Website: apple
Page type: customer-info-address
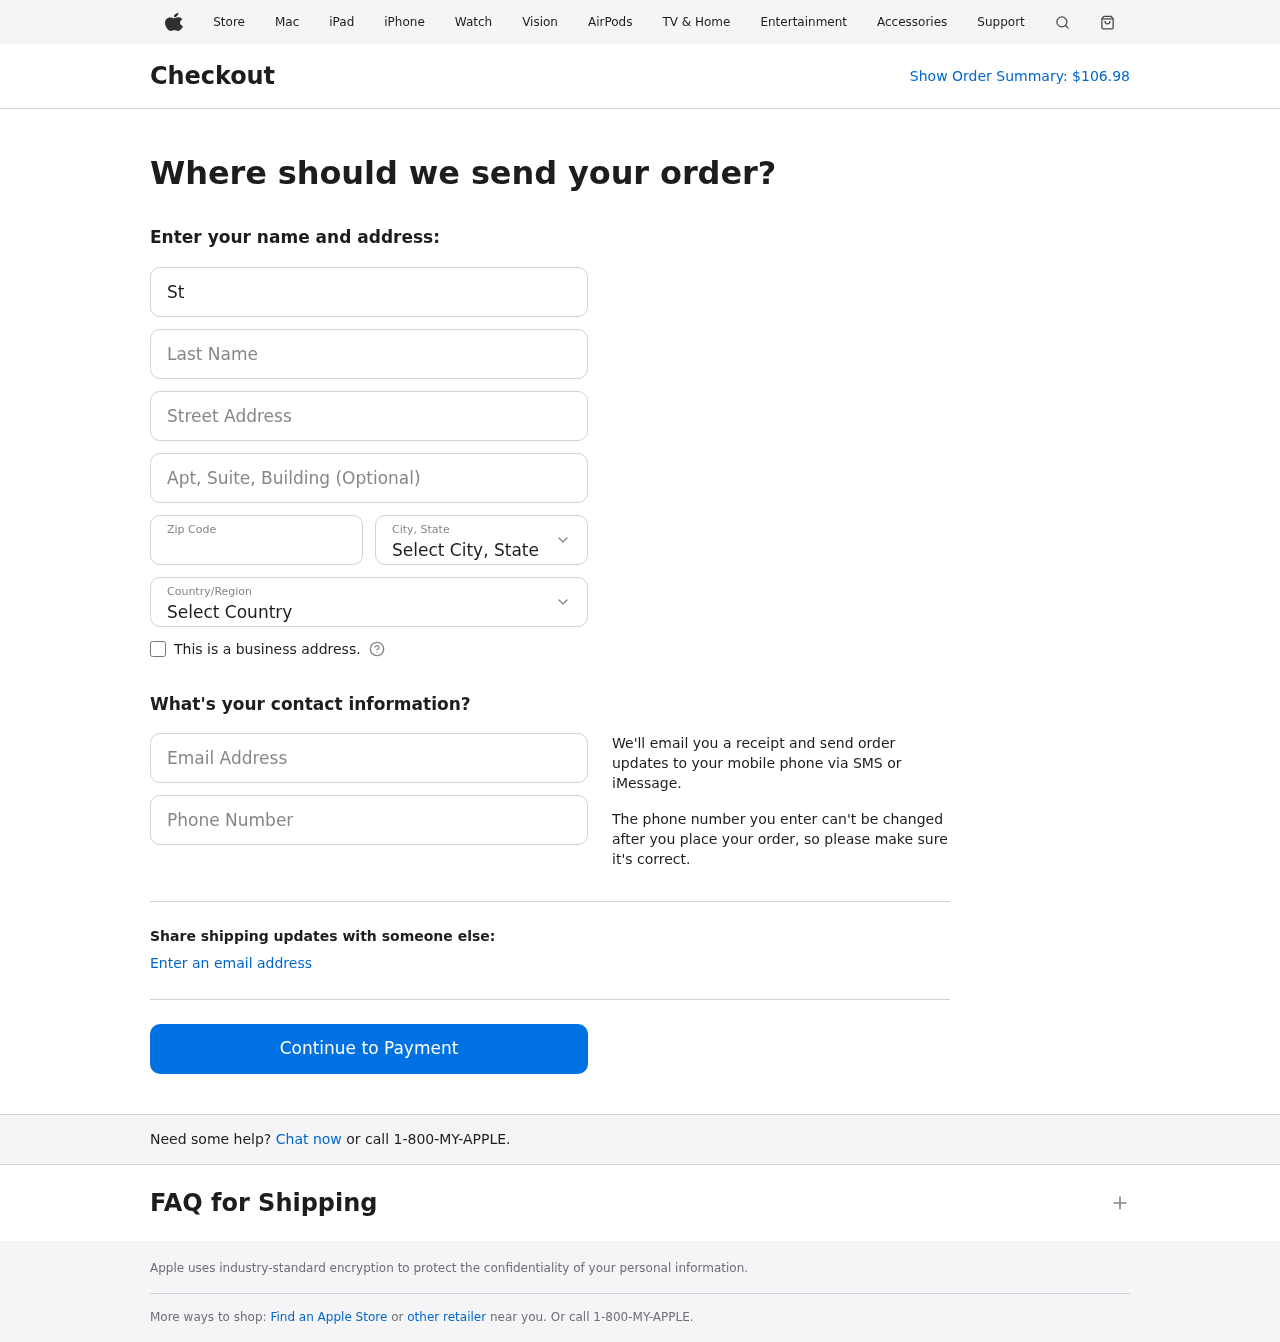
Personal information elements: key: PII_CITY_STATE
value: Sherichester, KS
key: PII_COUNTRY
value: United States
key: PII_EMAIL
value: stacyrice@hotmail.com
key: PII_FIRSTNAME
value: Stacy
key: PII_LASTNAME
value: Rice
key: PII_PHONE
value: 2033382869
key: PII_POSTCODE
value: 07375
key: PII_STREET
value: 462 Anthony Camp
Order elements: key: ORDER_TOTAL
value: $106.98